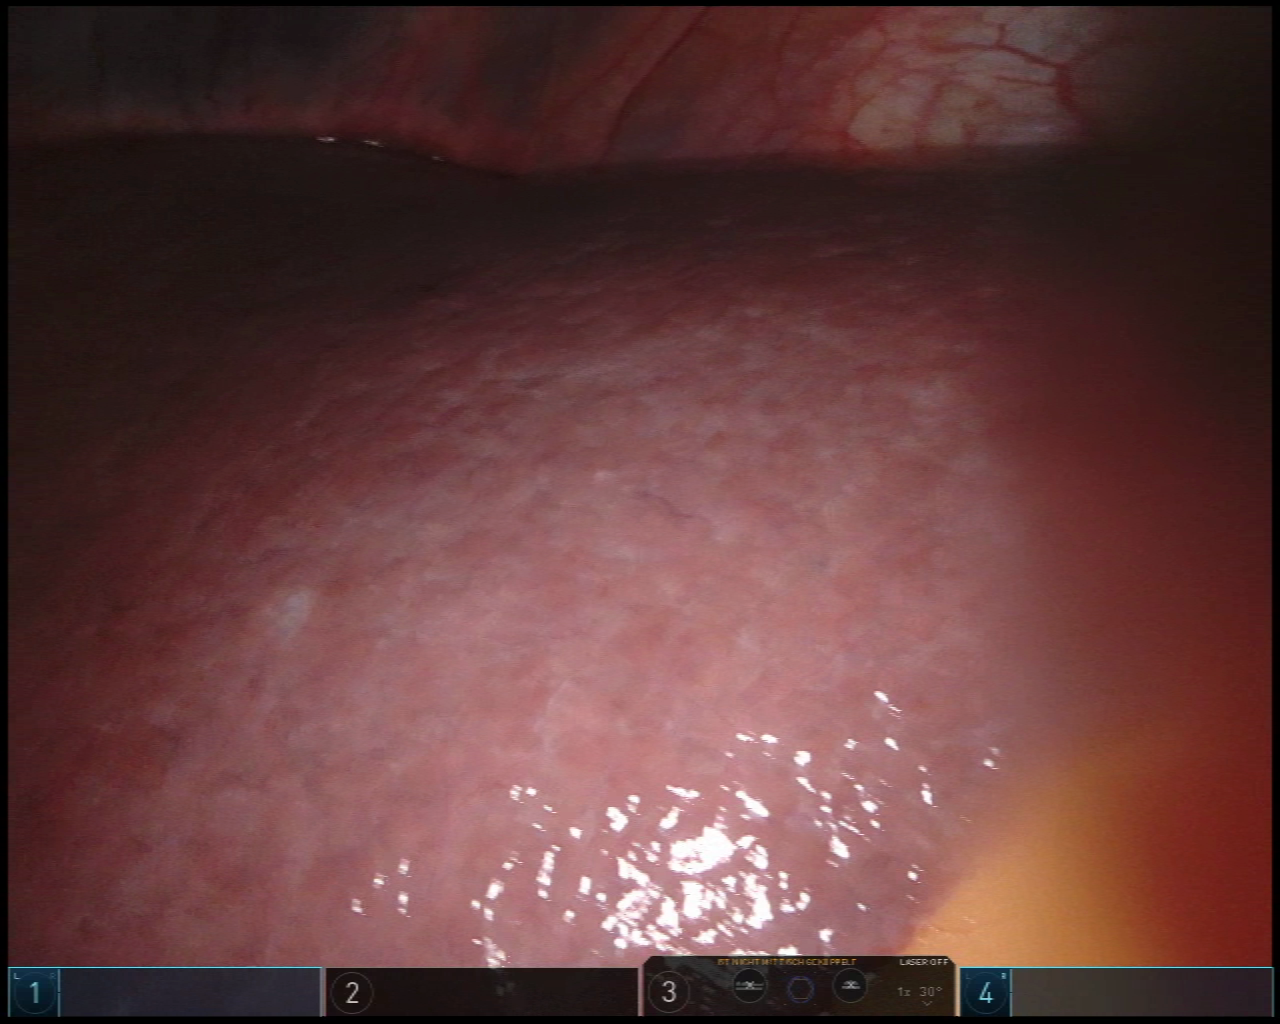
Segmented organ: liver
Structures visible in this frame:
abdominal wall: yes
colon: no
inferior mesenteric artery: no
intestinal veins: no
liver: yes
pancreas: no
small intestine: no
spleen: no
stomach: no
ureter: no
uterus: no
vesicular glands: no